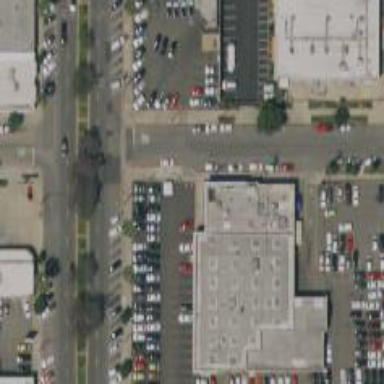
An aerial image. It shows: Building housing car shop.